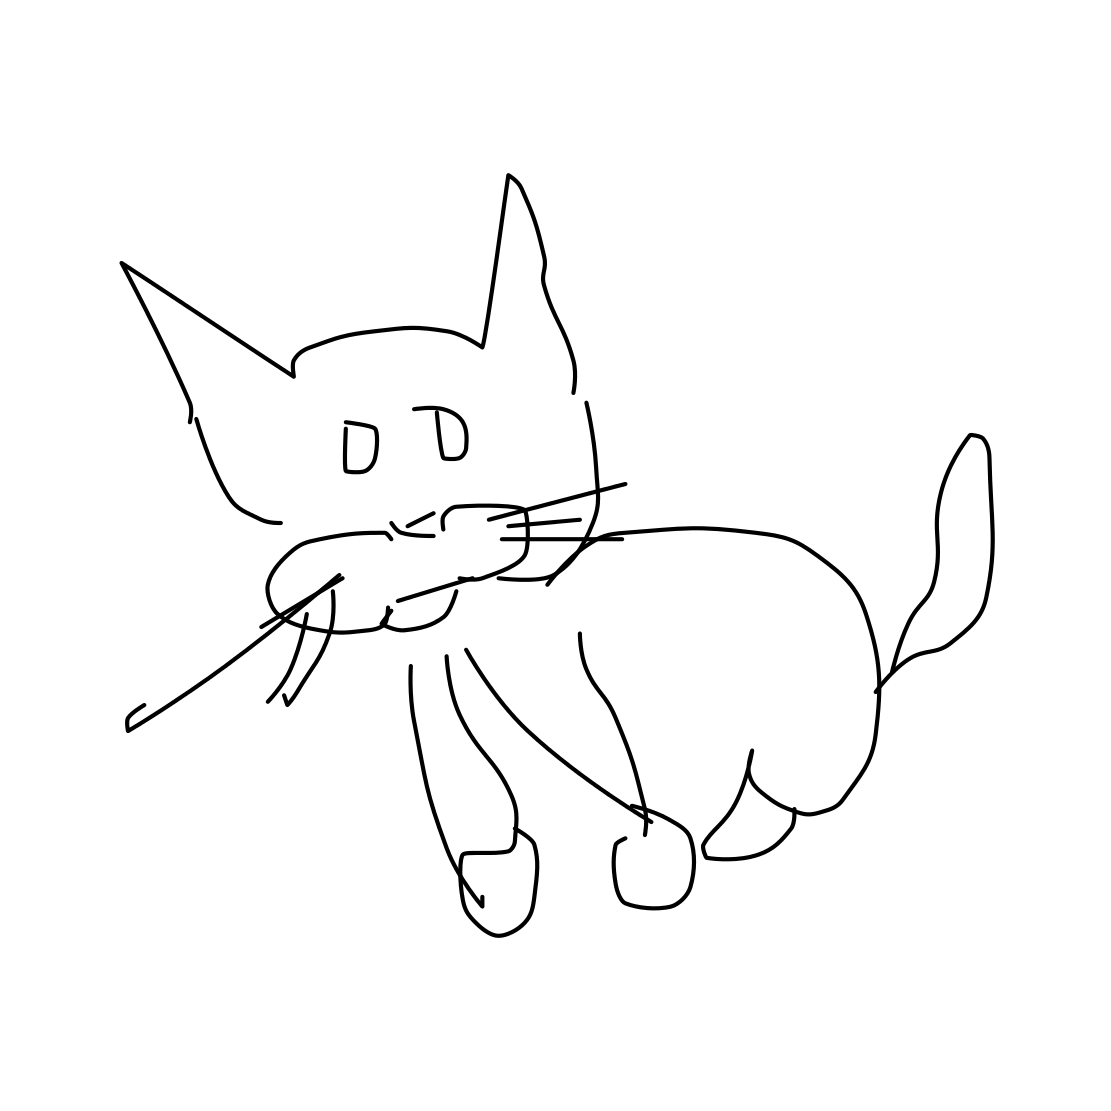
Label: cat